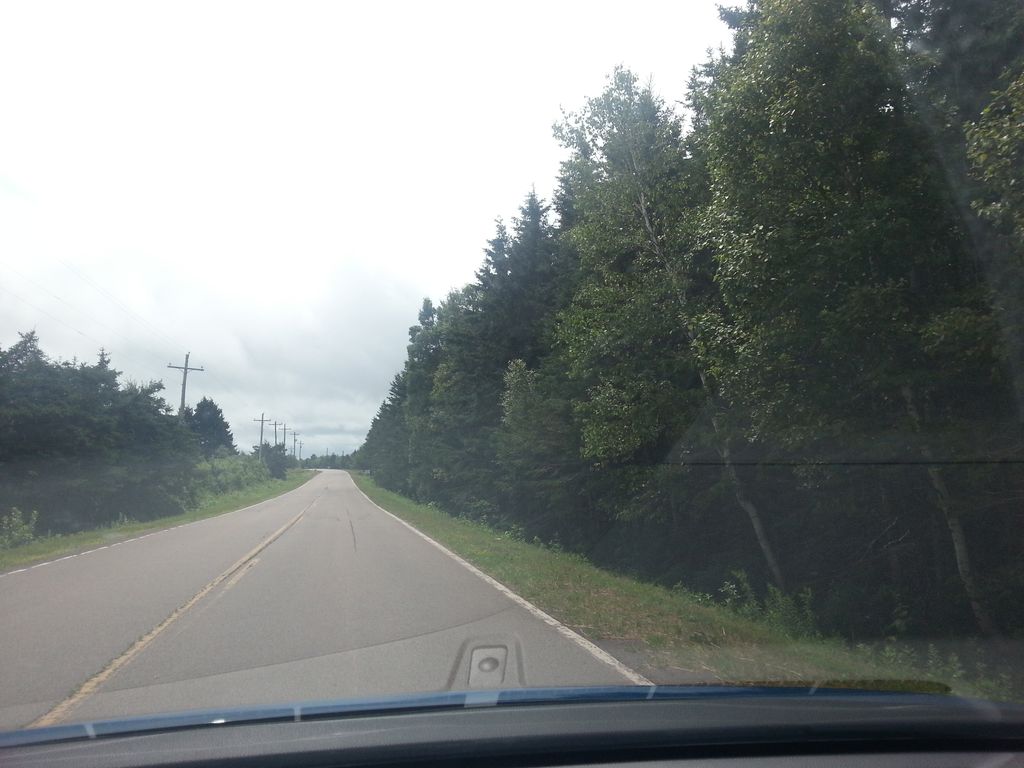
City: charlottetown